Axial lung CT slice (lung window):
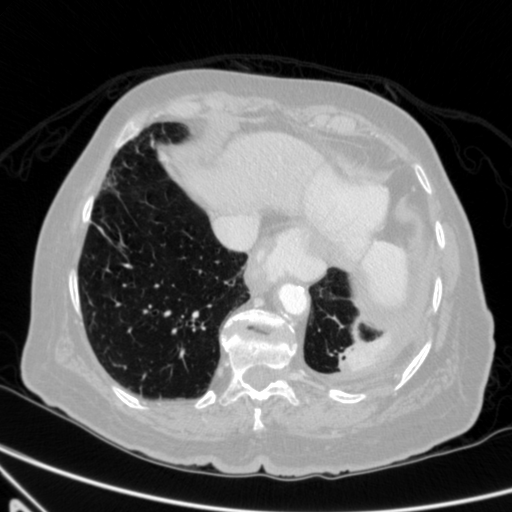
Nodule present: no